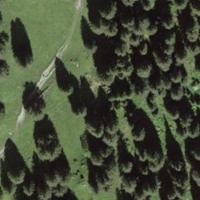
EUNIS habitat code: 43
Species observed at this site:
Motacilla cinerea
Carduelis citrinella
Turdus philomelos
Anas platyrhynchos
Troglodytes troglodytes
Regulus regulus
Nucifraga caryocatactes
Fringilla coelebs
Turdus torquatus
Corvus corax
Columba palumbus